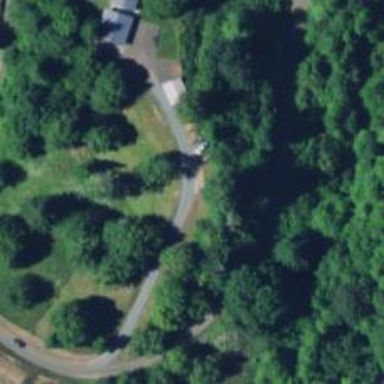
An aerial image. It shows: Driveway.